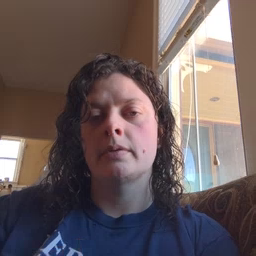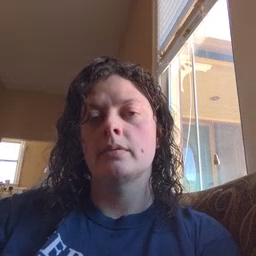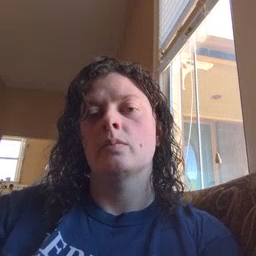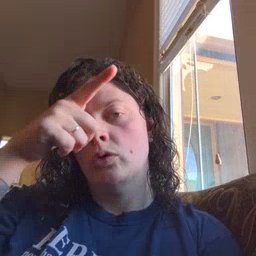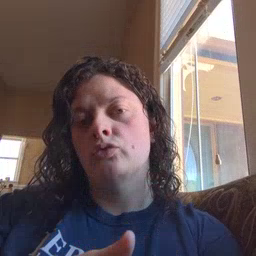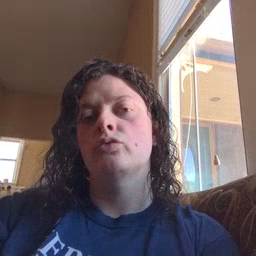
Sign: brother